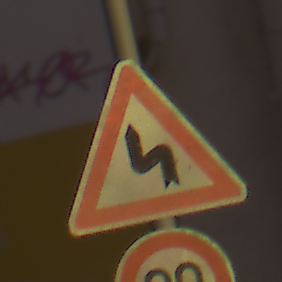
Verkehrszeichen: DoppelkurveZunaechstLinks
Zusatzzeichen unten: Geschwindigkeit90
Umgebung: Outdoor, Urban
Tageszeit: MorningAfternoon
Wetter: Clear
Licht: Natural
Jahreszeit: NotSpecified
Kontrast: MediumContrast